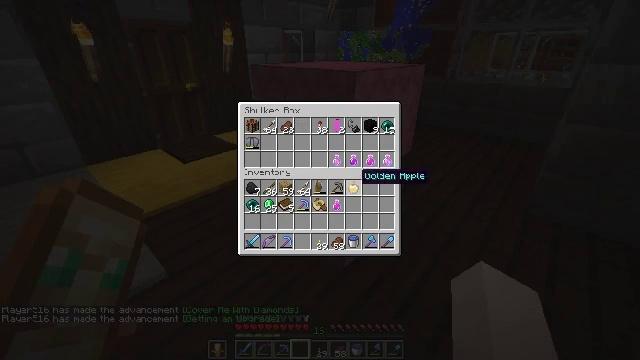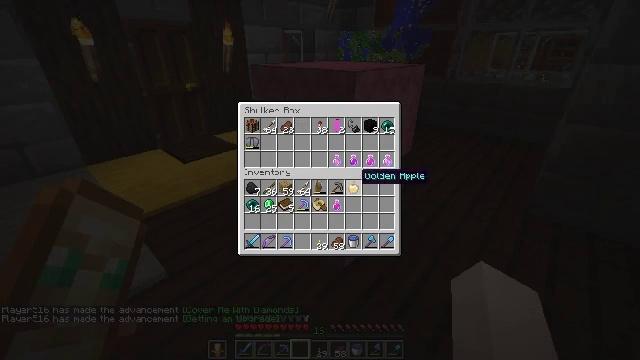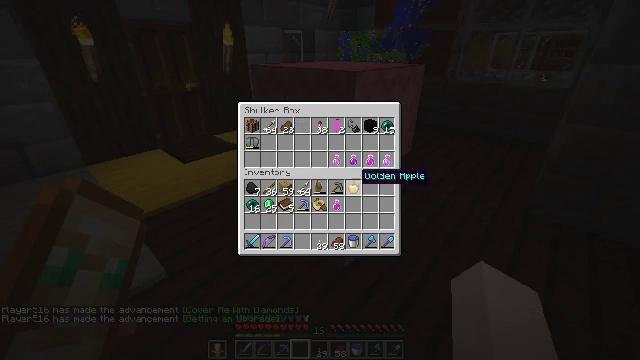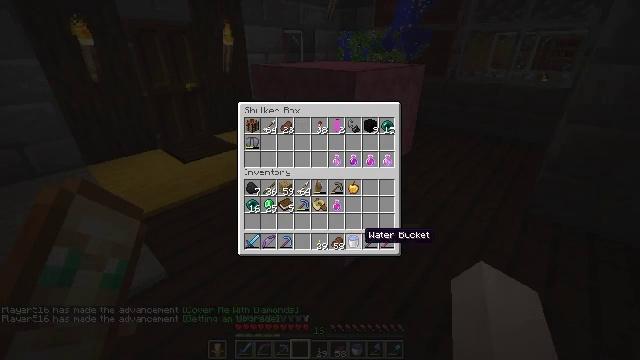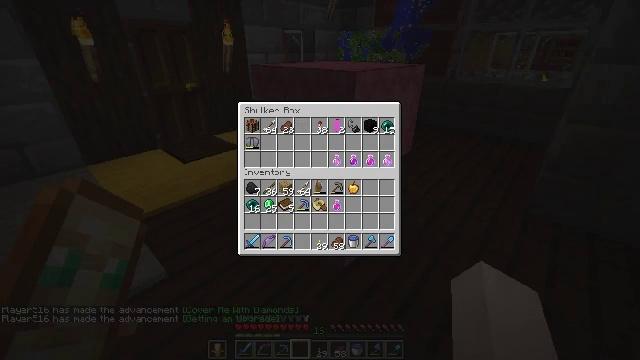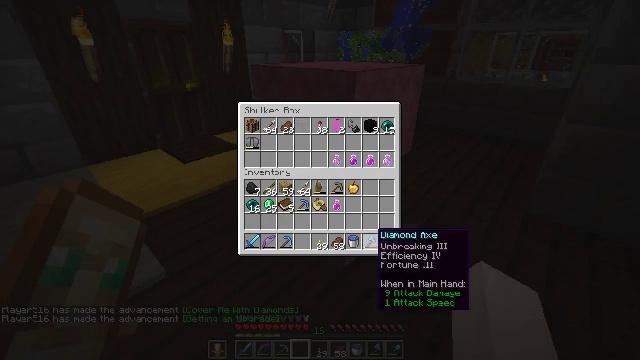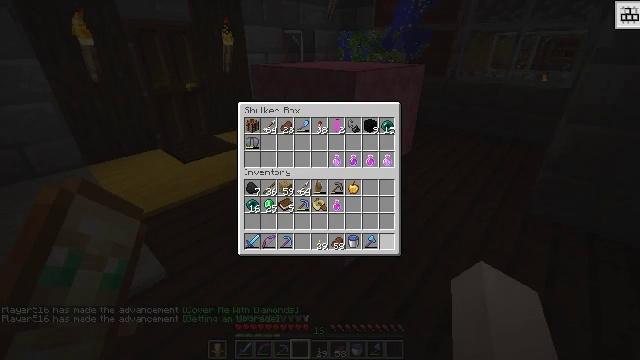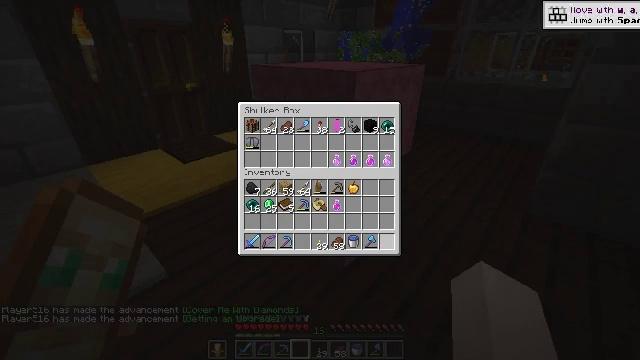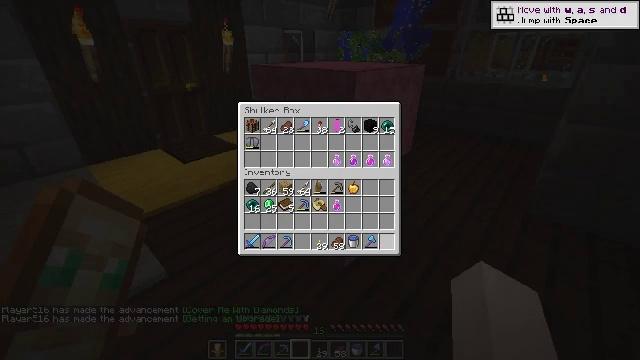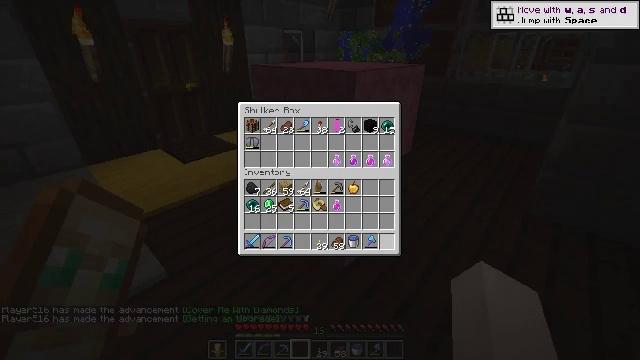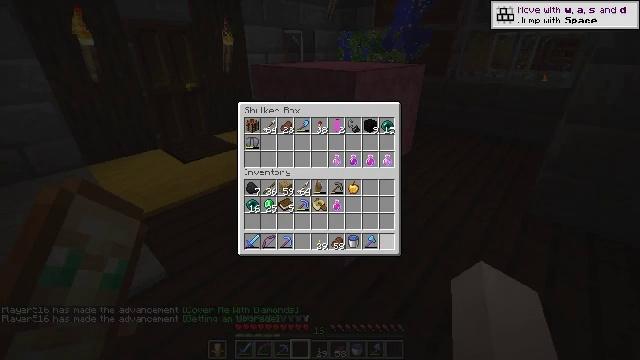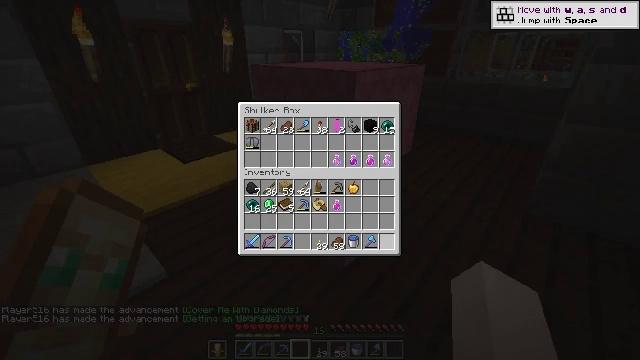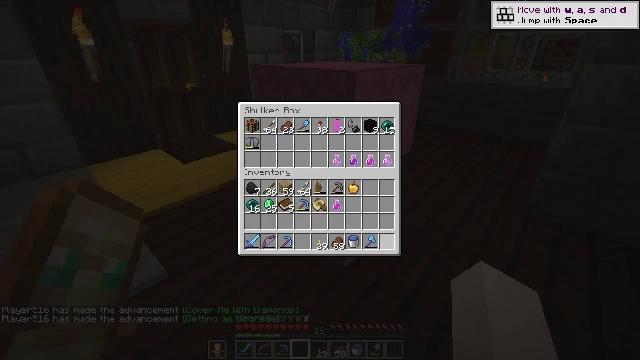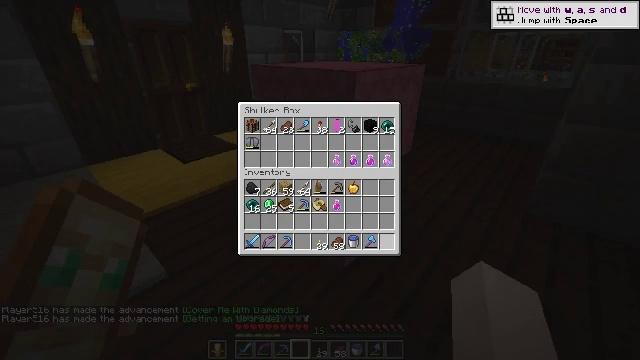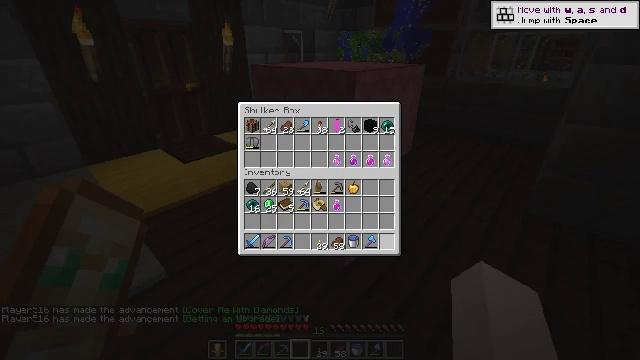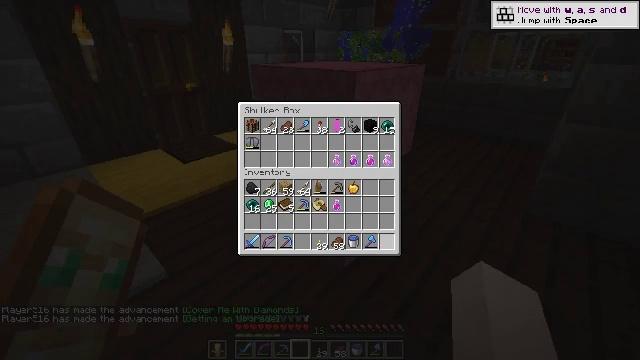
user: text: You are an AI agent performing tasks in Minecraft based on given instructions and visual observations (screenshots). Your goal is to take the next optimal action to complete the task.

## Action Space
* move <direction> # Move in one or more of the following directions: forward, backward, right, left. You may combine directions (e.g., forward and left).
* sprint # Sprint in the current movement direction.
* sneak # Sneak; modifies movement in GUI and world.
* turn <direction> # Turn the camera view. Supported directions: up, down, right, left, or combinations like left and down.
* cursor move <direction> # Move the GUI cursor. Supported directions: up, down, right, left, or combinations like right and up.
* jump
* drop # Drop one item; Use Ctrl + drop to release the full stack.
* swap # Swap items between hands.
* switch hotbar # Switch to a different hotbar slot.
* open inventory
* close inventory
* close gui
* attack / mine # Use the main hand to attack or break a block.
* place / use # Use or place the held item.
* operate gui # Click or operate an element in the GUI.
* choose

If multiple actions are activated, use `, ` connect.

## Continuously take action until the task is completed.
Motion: motion action
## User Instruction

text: Pick up the pink shulker box.
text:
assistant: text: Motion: no_op
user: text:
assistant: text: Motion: sneak
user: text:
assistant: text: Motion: sneak, cursor move down
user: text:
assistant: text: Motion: sneak, cursor move down
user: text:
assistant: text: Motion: sneak, cursor move right and up
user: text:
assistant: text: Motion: sneak, cursor move right, operate gui
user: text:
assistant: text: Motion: sneak
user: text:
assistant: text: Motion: sneak, operate gui
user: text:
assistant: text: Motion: sneak
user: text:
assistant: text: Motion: sneak
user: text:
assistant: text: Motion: sneak
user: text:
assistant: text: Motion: no_op
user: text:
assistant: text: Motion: sneak
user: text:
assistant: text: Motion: sneak
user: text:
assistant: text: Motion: no_op
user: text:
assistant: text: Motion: no_op
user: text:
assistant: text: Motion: no_op
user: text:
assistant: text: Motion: cursor move left and up
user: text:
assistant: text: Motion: cursor move left and up
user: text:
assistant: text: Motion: sneak, cursor move up
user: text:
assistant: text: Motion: sneak
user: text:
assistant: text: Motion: sneak
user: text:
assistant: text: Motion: sneak
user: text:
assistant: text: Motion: sneak, cursor move up
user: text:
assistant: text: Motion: sneak
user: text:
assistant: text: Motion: cursor move right and down
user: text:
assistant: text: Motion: cursor move left
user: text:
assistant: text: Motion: cursor move left and down
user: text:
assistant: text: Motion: sneak, cursor move down
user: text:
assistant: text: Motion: sneak, cursor move down